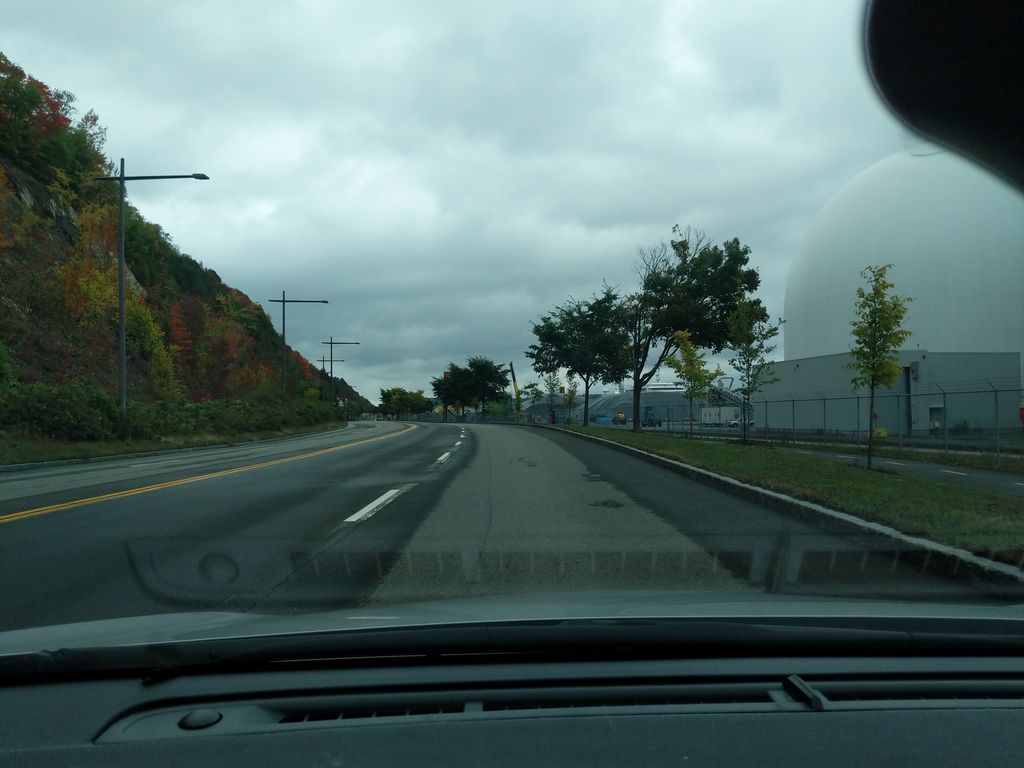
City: quebec_city